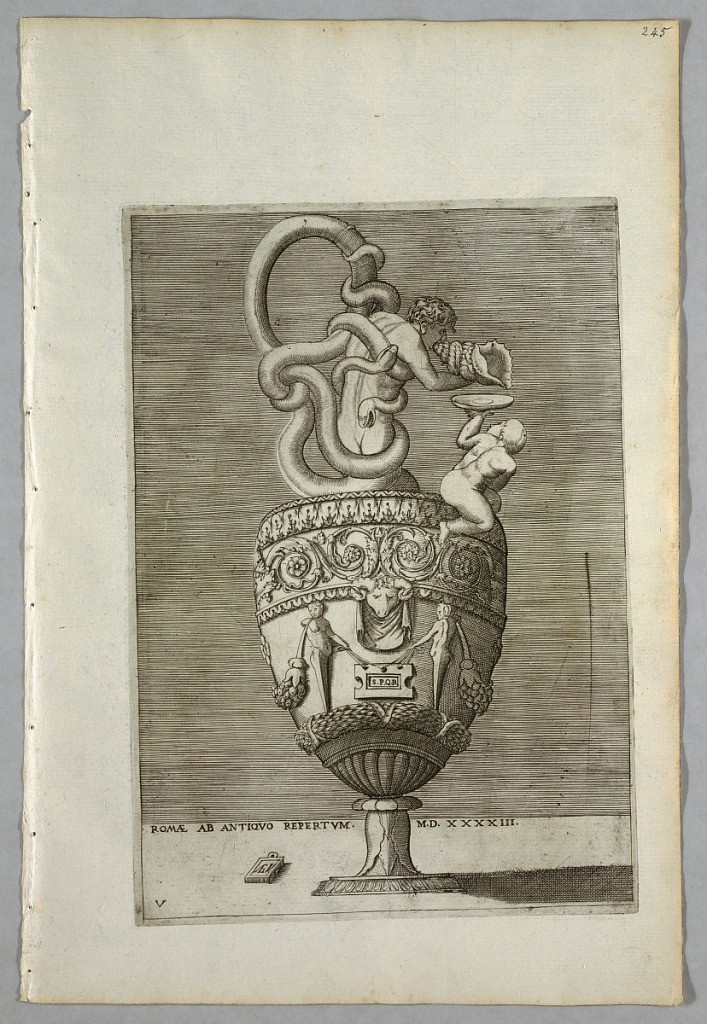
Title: Vase (Plate 5 of a Series)
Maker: Enea Vico, Italian, 1523–1567
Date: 1543
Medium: Black ink on paper
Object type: Print
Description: Vertical rectangle. Ewer, with snakes entwining a nude man as handles and neck. He blows a conch shell, with a plate being held by a child beside it. The body is decorated with rinceaux and terms. Inscribed below: "ROMAE AB ANTIQVO REPERTVM MD XXXXIII" and "A.E.V." on a tablet.